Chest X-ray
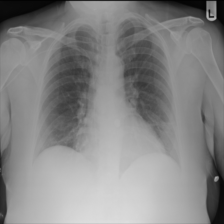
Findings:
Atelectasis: negative
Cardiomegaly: negative
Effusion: negative
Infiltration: negative
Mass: negative
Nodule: negative
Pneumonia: negative
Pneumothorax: negative
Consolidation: negative
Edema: negative
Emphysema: negative
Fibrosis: negative
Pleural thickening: negative
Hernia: negative